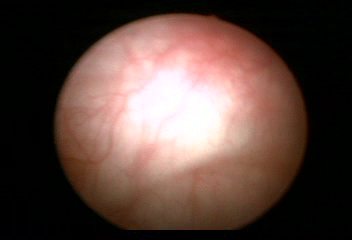
Modality: WLC
Class: Normal mucosa
Bladder cancer association: No